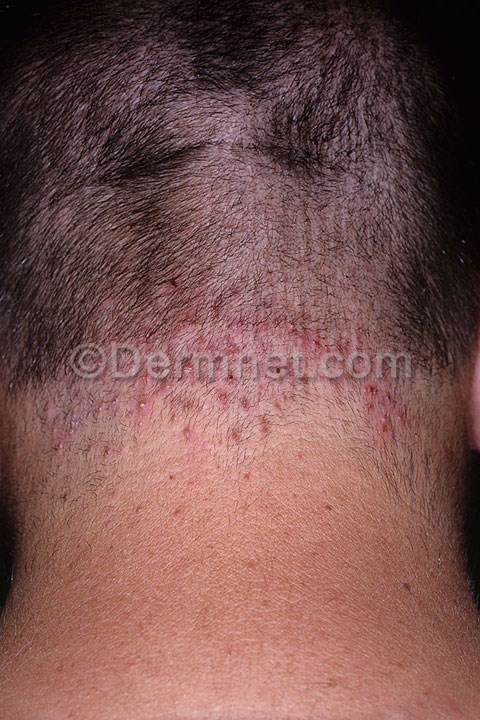
Disease: Hair Loss Photos Alopecia and other Hair Diseases